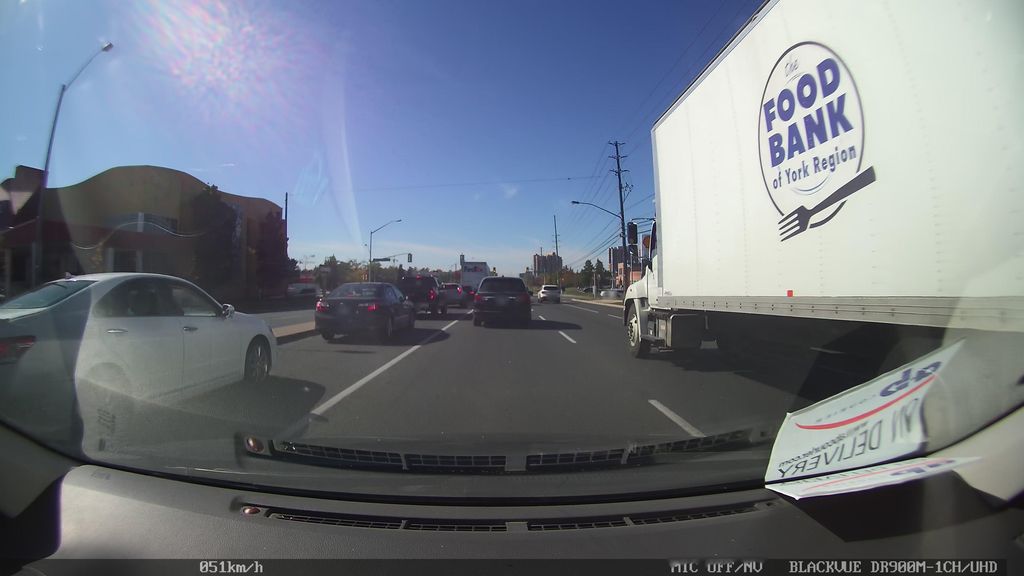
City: toronto